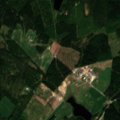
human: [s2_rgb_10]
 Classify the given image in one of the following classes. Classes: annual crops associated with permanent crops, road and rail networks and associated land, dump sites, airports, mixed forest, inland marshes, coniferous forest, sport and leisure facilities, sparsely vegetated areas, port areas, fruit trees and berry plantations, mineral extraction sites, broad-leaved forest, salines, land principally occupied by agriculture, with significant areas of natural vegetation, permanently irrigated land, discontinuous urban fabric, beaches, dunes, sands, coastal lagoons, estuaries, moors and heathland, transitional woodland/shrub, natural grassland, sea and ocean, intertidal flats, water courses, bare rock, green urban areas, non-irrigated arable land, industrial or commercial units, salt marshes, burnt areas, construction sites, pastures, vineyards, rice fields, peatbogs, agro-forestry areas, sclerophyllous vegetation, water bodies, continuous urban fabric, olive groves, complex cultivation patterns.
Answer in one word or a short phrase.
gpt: non-irrigated arable land, coniferous forest, mixed forest, water bodies